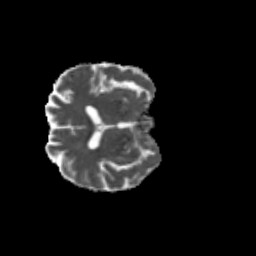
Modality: MD
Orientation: axial
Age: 70
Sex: male
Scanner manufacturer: siemens
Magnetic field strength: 3 T
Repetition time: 4.71 s
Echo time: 0.0906 s